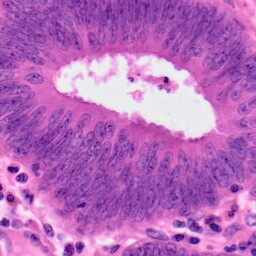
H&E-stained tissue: Colon